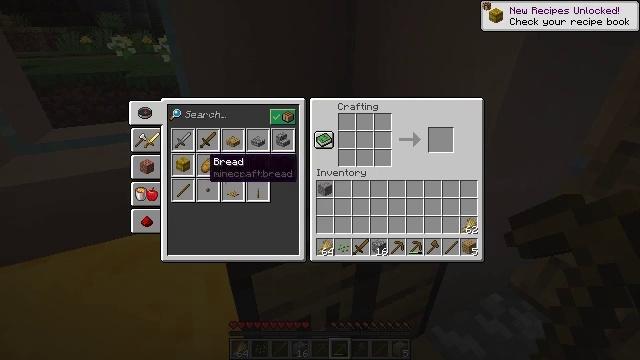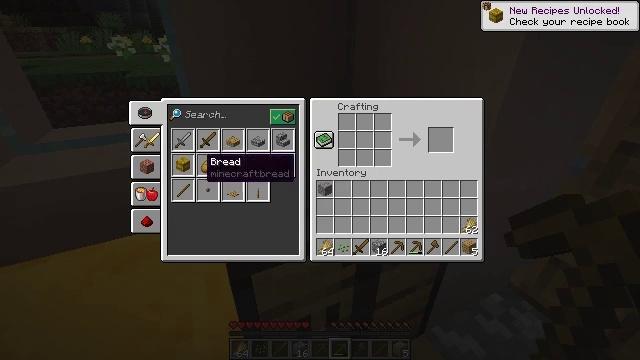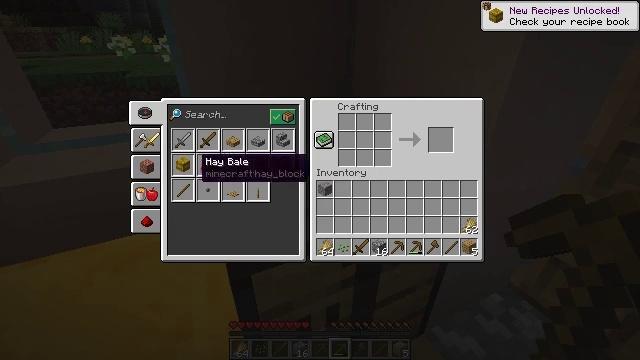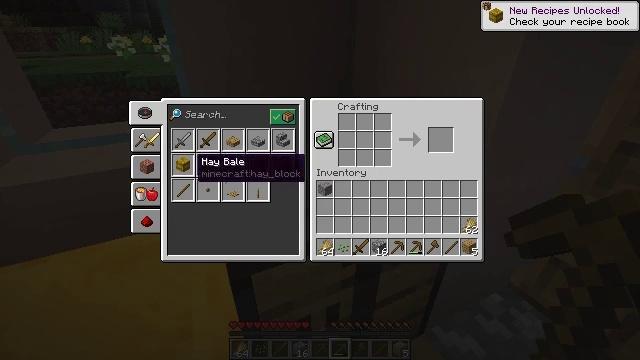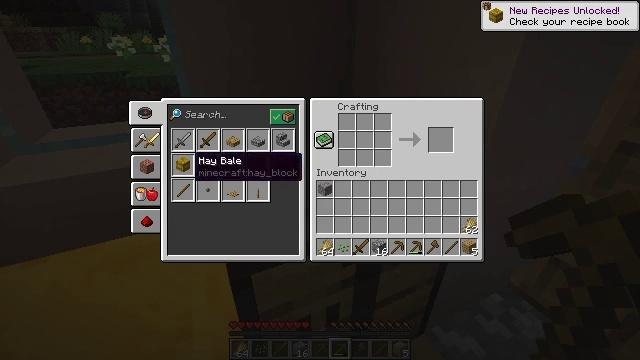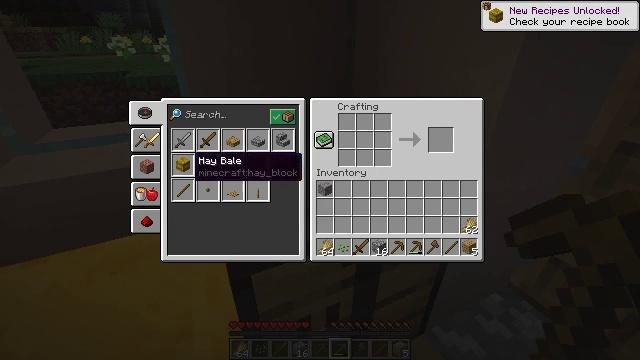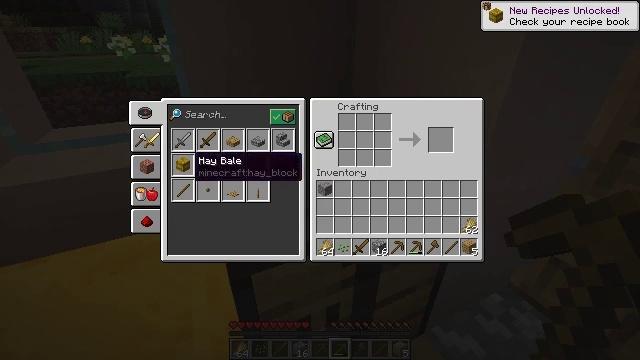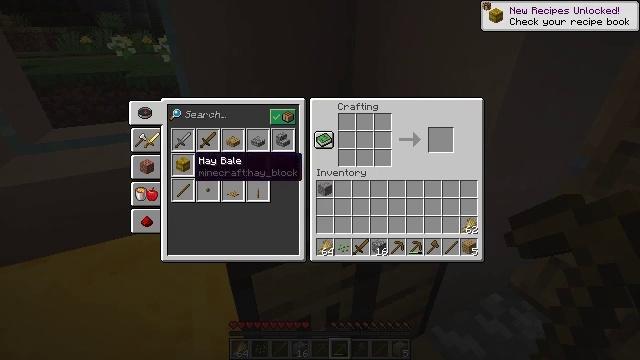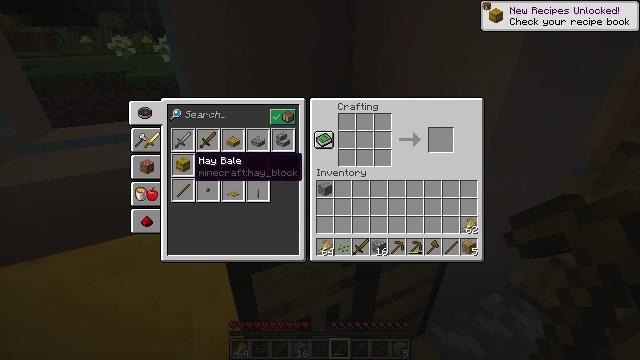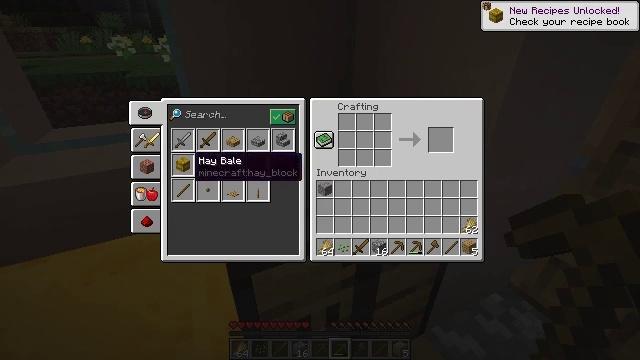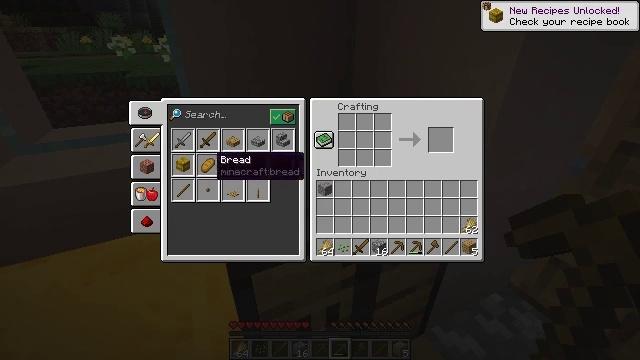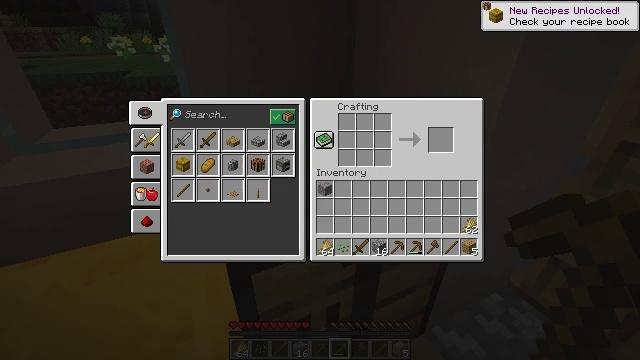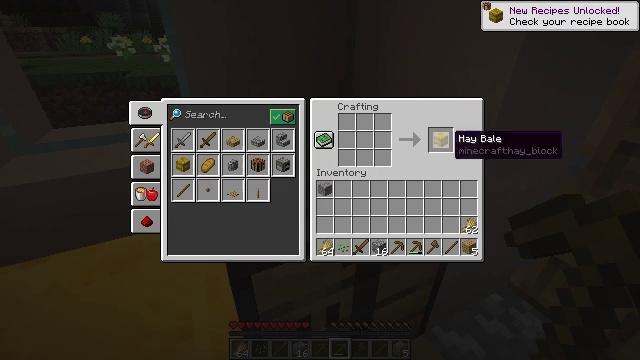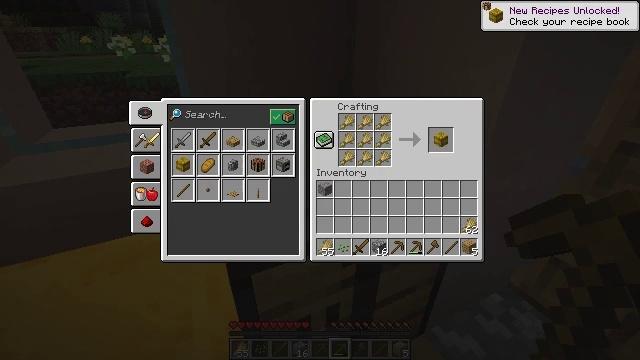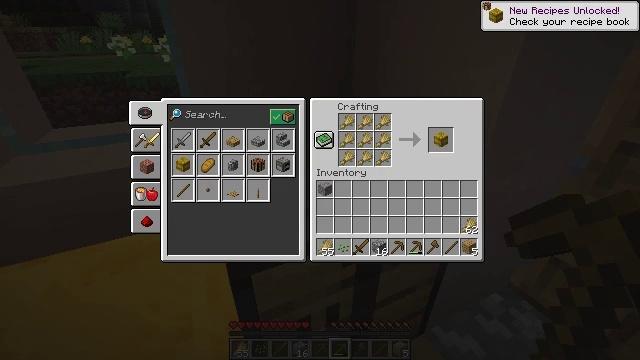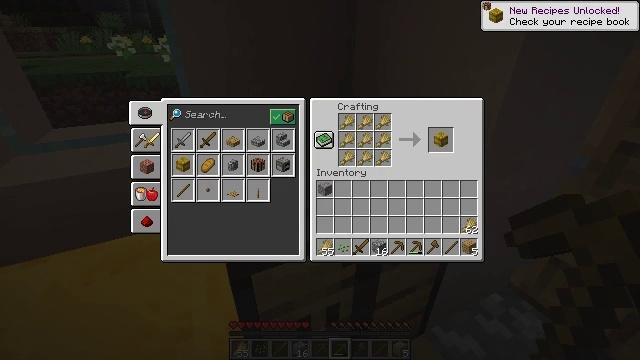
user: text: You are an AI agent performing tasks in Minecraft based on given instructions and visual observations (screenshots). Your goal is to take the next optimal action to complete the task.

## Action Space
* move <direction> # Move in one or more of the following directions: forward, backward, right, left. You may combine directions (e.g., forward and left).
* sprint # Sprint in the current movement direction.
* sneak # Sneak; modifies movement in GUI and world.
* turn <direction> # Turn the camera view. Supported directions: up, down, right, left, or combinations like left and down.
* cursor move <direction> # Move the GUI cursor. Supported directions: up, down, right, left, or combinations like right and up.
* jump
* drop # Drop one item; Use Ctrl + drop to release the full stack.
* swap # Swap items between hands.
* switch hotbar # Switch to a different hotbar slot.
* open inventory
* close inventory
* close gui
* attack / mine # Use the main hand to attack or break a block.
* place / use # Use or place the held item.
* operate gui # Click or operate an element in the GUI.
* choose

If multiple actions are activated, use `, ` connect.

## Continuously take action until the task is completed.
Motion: motion action
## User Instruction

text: Use the crafting table to make a hay block from wheat.
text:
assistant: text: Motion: no_op
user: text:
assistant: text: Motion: no_op
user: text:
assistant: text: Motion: no_op
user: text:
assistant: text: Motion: no_op
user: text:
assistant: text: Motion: no_op
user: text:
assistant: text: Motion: no_op
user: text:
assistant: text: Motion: operate gui
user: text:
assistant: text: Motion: operate gui
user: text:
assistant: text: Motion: operate gui
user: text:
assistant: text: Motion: cursor move right
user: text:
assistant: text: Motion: cursor move right and up
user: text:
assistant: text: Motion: cursor move right and up
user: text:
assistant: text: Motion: cursor move right
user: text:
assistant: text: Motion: no_op
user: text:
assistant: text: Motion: no_op
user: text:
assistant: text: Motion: no_op
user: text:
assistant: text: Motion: cursor move left
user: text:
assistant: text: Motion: cursor move left
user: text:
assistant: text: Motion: cursor move left
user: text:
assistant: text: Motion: no_op
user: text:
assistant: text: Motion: no_op
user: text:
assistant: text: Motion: cursor move left
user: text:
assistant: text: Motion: no_op
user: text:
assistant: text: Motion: no_op
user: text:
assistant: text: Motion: no_op
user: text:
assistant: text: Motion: no_op
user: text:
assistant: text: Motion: no_op
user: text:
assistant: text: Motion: no_op
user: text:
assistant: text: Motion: no_op
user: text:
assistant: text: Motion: no_op